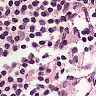
Metastatic tissue present: no